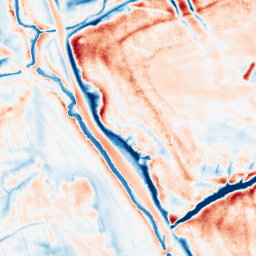
Category: classical
Decomposition family: uniform
Decomposition parameters: size: 20
Upsampling method: bicubic
Upsampling parameters: scale: 4
Upsampling scale: 4